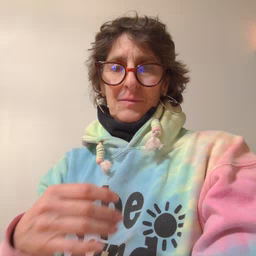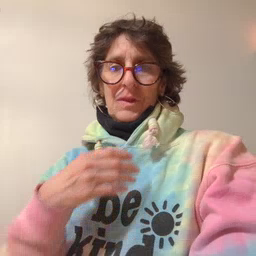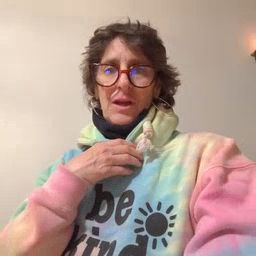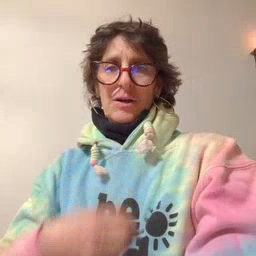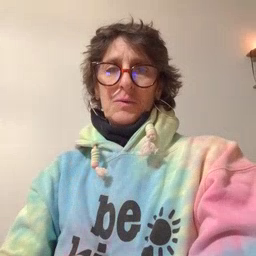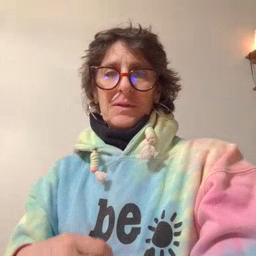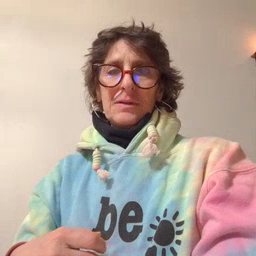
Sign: hungry